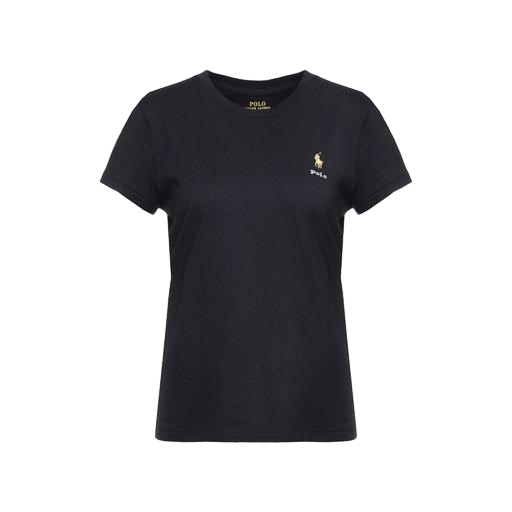
black horse print logo t-shirt, black t-shirt basique jersey, black slim t shirt, white background